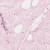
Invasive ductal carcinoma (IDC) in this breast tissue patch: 0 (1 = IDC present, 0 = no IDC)